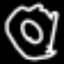
Label: donut